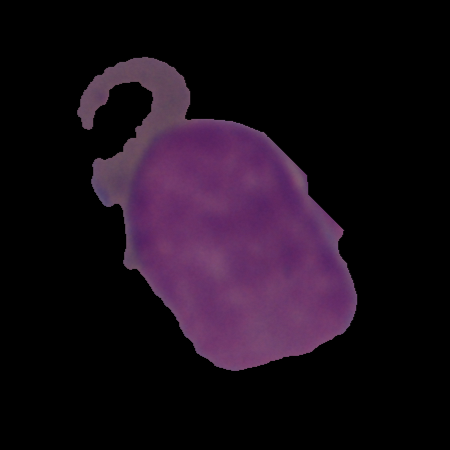
Label: cancer